Field crop: tomato
Growth stage: 1
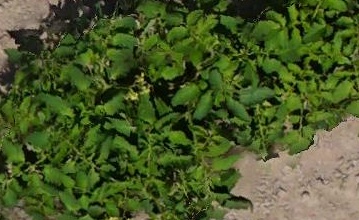
Species: tomato